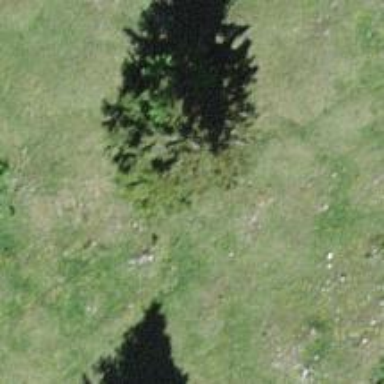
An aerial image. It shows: Needle-leaved tree in its natural environment.